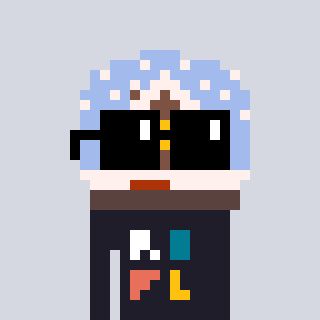
a pixel art character with square black sunglasses, a snow globe-shaped head and a grayscale-colored body on a cool background